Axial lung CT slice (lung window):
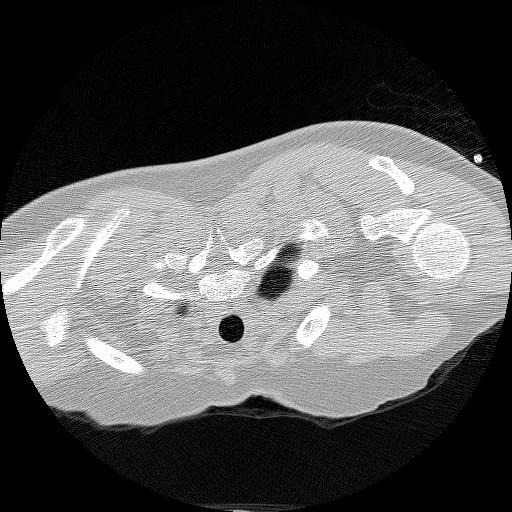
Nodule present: no